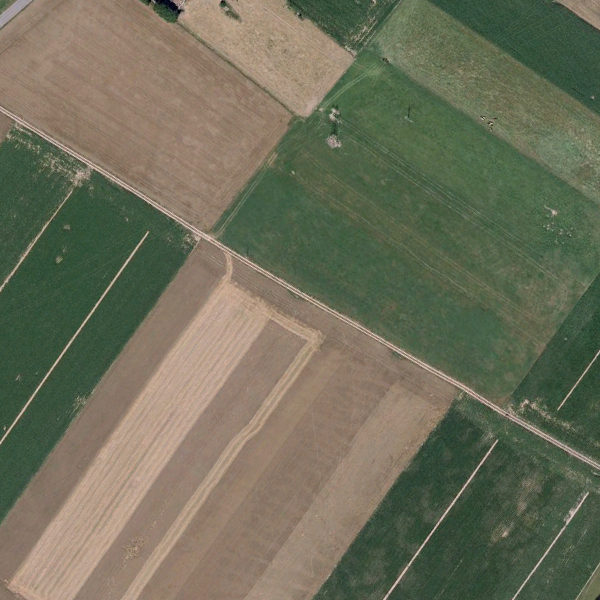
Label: Farmland